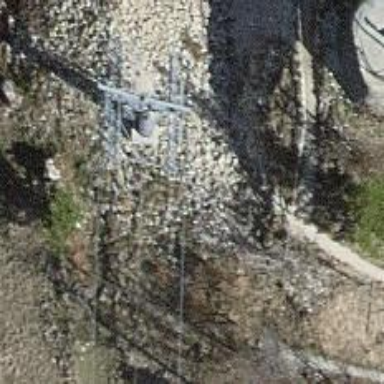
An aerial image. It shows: Pylon for aerialway.